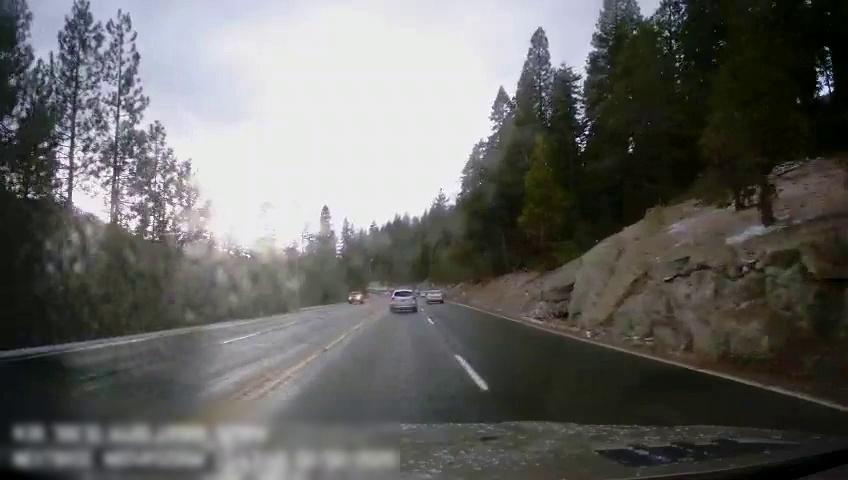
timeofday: Day
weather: Cloudy
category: Drivable Space
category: Vehicles | Car
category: Vehicles | Car
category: Vehicles | SUV
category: Lanes | Current Lane
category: Lanes | Current Lane
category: Lanes | Opposite Lane
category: Lanes | Opposite Lane
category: Lanes | Current Lane
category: Lanes | Opposite Lane